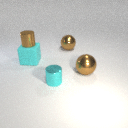
large brown metal sphere in front of large cyan rubber cube